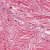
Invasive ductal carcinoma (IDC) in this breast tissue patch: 0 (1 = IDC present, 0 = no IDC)